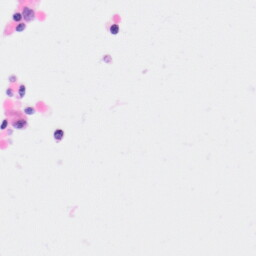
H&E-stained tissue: Kidney